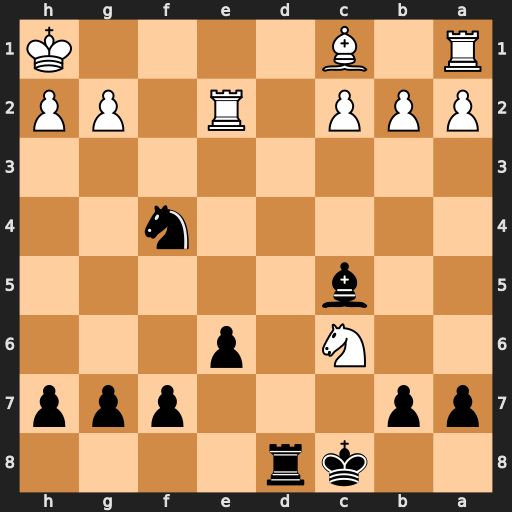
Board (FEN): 2kr4/pp3ppp/2N1p3/2b5/5n2/8/PPP1R1PP/R1B4K
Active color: b
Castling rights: -
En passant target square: -
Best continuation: Rd1+ Re1 Rxe1#